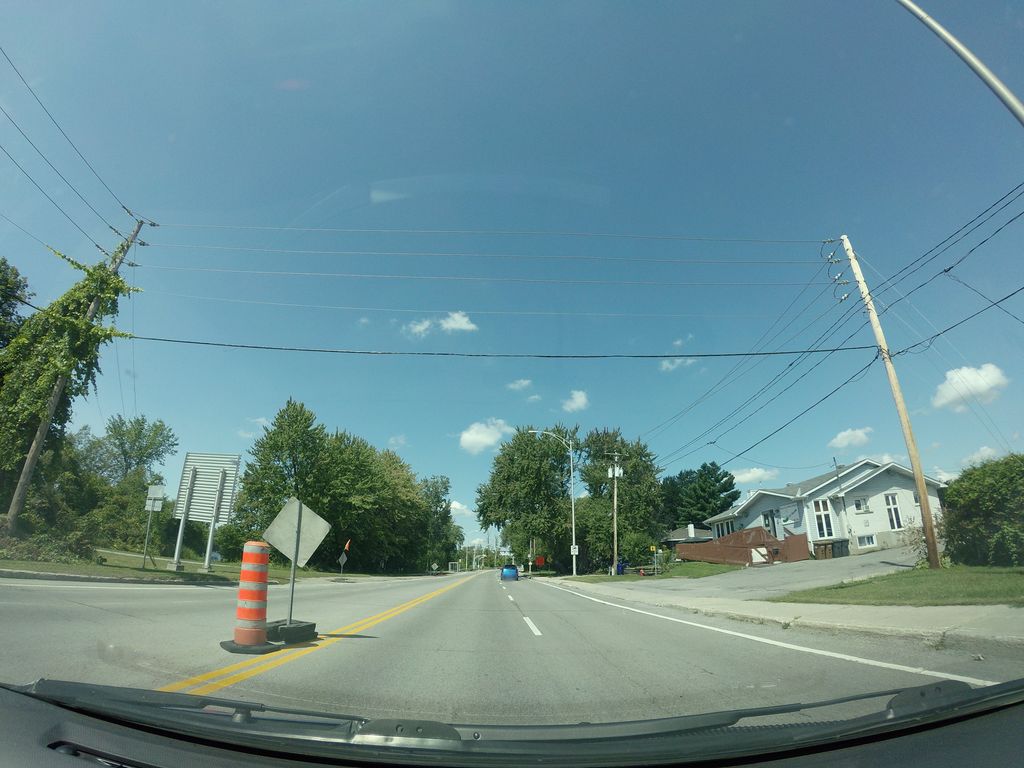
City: ottawa-gatineau